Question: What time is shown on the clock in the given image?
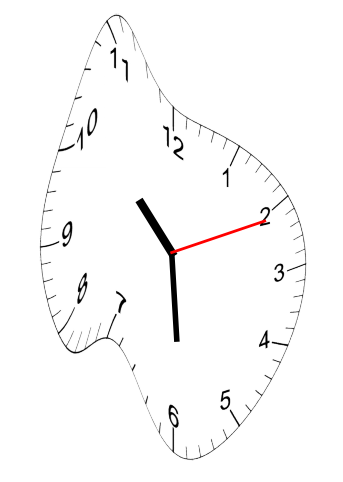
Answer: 10:29:11